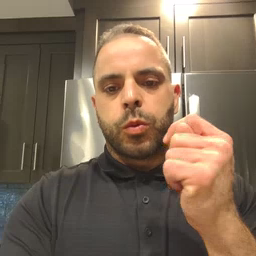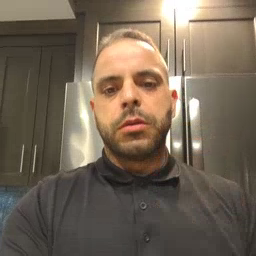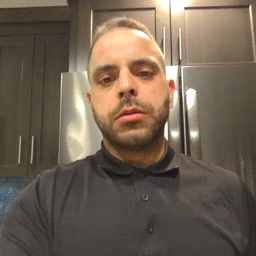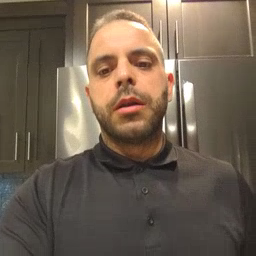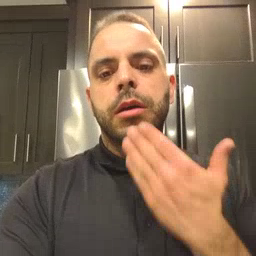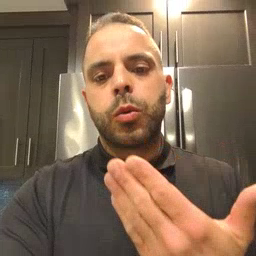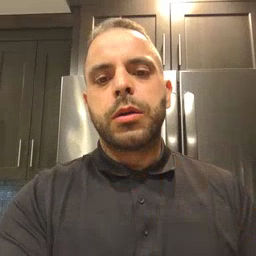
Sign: thankyou